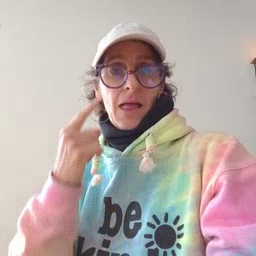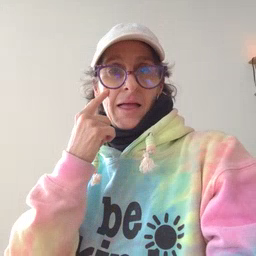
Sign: eye